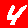
Digit: 4